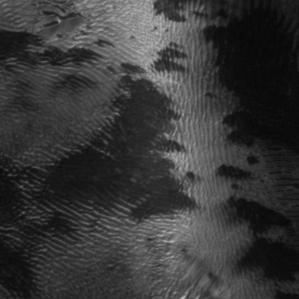
Label: frost